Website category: university
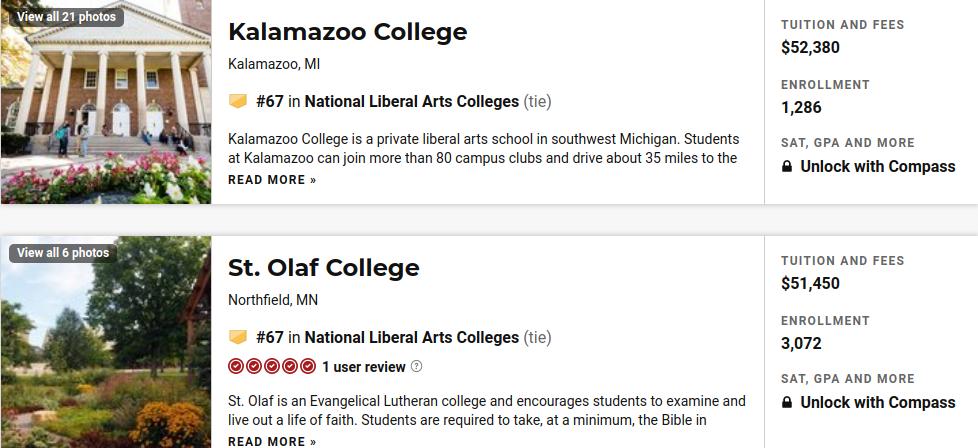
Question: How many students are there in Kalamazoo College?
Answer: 1,286

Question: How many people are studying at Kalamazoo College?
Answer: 1,286

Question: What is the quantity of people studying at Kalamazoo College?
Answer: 1,286

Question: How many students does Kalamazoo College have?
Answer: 1,286

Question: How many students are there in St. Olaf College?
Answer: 3,072

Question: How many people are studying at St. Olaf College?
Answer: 3,072

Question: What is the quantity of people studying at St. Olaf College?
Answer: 3,072

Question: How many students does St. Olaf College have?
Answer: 3,072

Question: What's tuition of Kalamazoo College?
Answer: $52,380

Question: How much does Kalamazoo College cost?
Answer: $52,380

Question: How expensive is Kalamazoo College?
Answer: $52,380

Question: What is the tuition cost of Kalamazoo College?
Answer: $52,380

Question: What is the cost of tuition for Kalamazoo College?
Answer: $52,380

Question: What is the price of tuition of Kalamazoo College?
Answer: $52,380

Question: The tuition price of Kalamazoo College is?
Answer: $52,380

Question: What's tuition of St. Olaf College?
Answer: $51,450

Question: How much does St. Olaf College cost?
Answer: $51,450

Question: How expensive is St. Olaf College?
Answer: $51,450

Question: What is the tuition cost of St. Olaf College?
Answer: $51,450

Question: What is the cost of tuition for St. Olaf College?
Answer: $51,450

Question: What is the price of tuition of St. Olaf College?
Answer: $51,450

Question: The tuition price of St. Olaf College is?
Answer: $51,450

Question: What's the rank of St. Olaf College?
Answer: #67

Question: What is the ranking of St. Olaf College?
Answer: #67

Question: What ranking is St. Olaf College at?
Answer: #67

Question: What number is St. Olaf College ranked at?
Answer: #67

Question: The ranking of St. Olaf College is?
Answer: #67

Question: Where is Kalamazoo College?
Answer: Kalamazoo, MI

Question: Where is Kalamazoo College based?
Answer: Kalamazoo, MI

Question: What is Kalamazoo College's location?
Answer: Kalamazoo, MI

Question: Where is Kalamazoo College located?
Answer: Kalamazoo, MI

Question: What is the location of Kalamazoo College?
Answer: Kalamazoo, MI

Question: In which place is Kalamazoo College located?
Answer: Kalamazoo, MI

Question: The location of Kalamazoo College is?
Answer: Kalamazoo, MI

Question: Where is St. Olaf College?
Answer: Northfield, MN

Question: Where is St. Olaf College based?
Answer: Northfield, MN

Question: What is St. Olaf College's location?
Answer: Northfield, MN

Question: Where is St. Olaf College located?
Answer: Northfield, MN

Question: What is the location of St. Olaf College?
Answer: Northfield, MN

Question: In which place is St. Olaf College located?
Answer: Northfield, MN

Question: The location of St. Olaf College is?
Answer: Northfield, MN

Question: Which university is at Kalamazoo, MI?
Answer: Kalamazoo College

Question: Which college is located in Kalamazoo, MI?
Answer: Kalamazoo College

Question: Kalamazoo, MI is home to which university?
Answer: Kalamazoo College

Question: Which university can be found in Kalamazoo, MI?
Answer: Kalamazoo College

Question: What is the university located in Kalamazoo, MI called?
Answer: Kalamazoo College

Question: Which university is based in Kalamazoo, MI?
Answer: Kalamazoo College

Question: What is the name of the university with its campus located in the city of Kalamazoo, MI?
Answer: Kalamazoo College

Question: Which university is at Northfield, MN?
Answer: St. Olaf College

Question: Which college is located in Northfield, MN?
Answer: St. Olaf College

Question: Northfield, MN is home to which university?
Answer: St. Olaf College

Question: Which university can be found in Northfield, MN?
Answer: St. Olaf College

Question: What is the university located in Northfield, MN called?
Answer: St. Olaf College

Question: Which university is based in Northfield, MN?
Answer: St. Olaf College

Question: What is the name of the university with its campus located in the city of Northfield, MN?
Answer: St. Olaf College